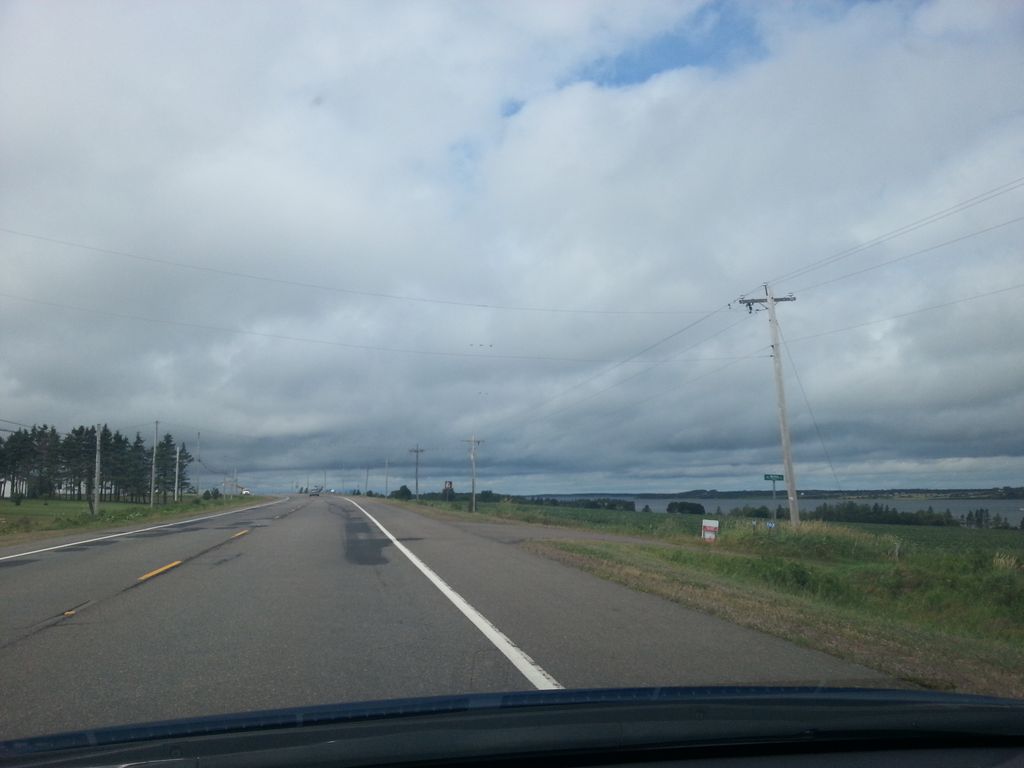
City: charlottetown